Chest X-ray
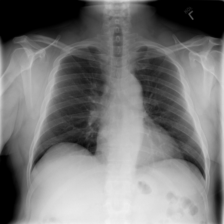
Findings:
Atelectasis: negative
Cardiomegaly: negative
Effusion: negative
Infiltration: negative
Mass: negative
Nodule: negative
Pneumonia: negative
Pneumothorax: negative
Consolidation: negative
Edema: negative
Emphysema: negative
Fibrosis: negative
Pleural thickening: negative
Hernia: negative